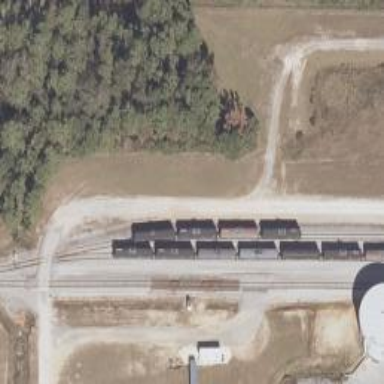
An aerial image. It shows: Railway spur service.